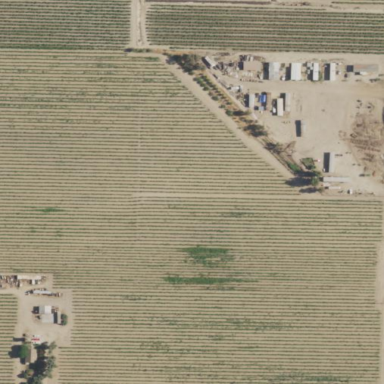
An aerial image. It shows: Vineyard.